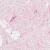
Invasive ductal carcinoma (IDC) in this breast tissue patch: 0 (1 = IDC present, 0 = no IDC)